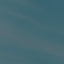
Land use / land cover class: SeaLake